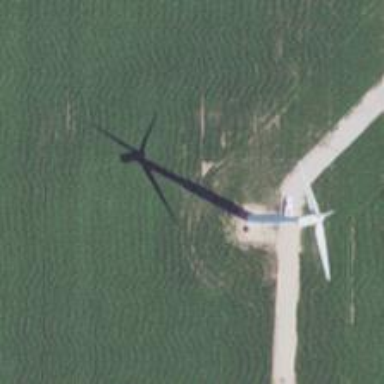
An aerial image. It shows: Wind power generator employing wind turbines.